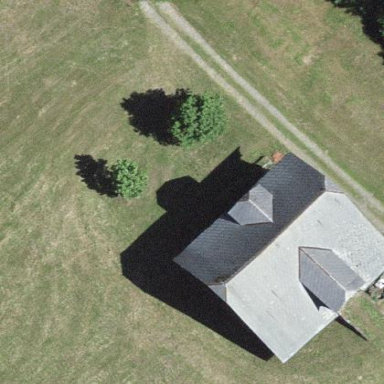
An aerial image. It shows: Rural barn.